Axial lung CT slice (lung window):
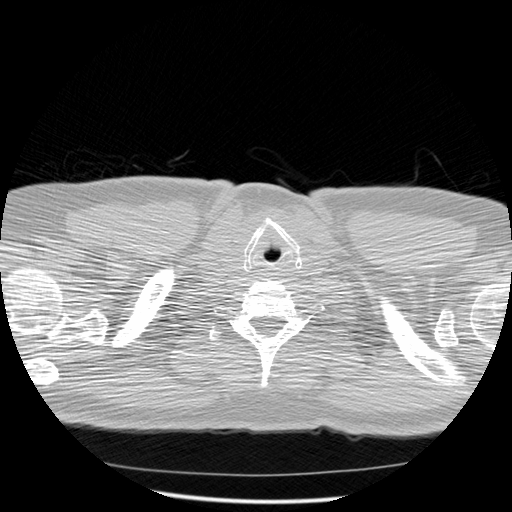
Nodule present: no